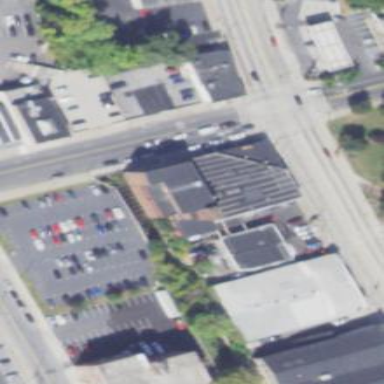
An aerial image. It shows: Commercial building.